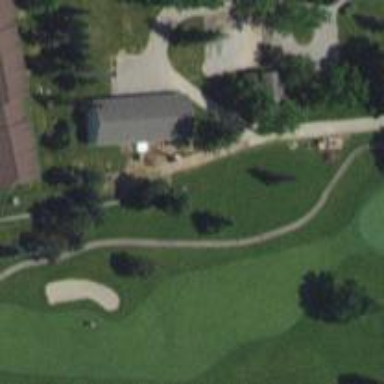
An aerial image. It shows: Path used for both walking and golf.